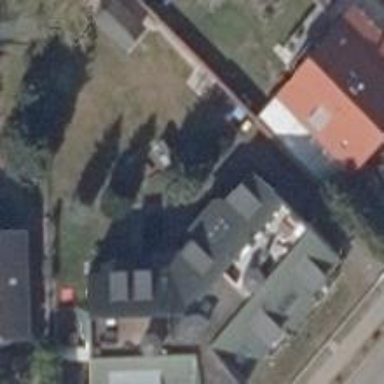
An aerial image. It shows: Gabled roof on building that houses apartments.